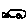
Label: car